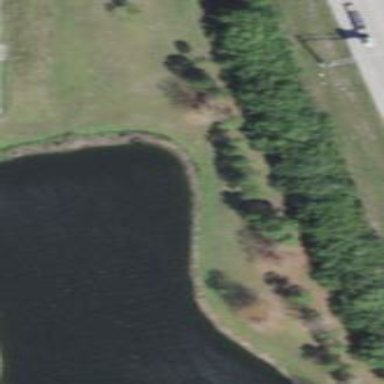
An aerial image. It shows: Retention basin containing natural water.